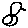
Label: bird